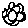
Label: flower